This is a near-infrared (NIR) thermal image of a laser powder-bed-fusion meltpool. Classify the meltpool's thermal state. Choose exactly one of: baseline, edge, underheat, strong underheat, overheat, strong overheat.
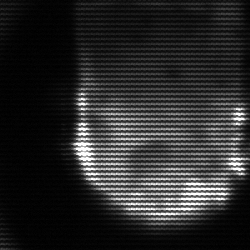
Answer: baseline